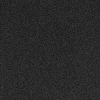
Atmospheric dust classification: dusty